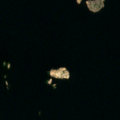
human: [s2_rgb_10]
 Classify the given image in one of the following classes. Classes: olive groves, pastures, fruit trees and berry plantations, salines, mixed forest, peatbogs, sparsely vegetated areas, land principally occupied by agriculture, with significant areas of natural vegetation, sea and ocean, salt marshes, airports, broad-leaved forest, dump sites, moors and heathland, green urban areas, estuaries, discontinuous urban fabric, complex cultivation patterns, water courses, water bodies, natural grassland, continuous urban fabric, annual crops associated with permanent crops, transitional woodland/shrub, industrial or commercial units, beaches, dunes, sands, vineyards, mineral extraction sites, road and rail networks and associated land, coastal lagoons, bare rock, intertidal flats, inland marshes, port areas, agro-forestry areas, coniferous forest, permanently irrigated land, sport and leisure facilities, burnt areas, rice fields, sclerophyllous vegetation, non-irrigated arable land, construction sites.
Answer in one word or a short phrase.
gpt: sea and ocean